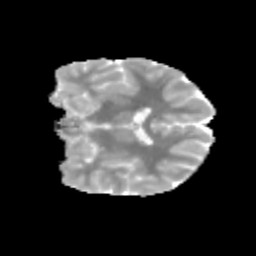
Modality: MD
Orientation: coronal
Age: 11
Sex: male
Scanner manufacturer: siemens
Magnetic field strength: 3 T
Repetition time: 3.8 s
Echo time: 0.07 s